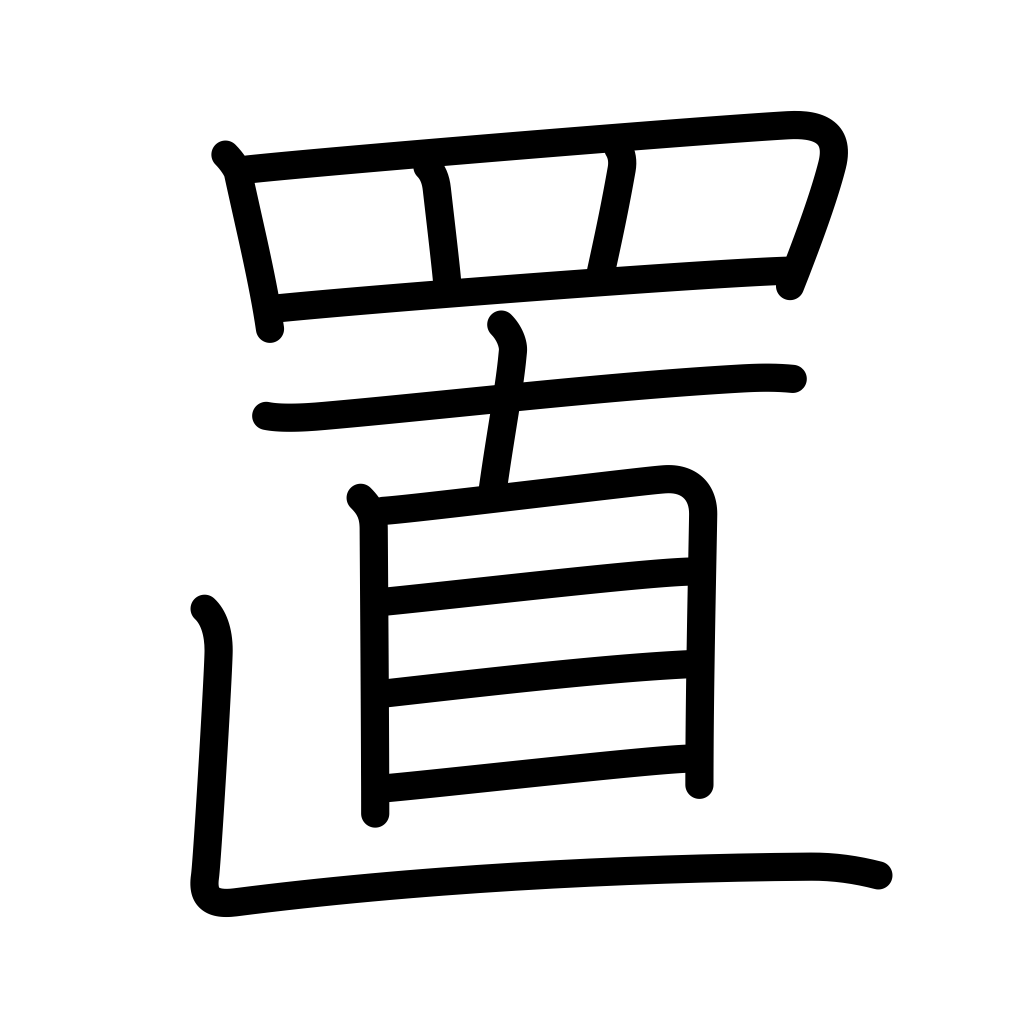
Meaning: placement, put, set, deposit, leave behind, keep, employ, pawn